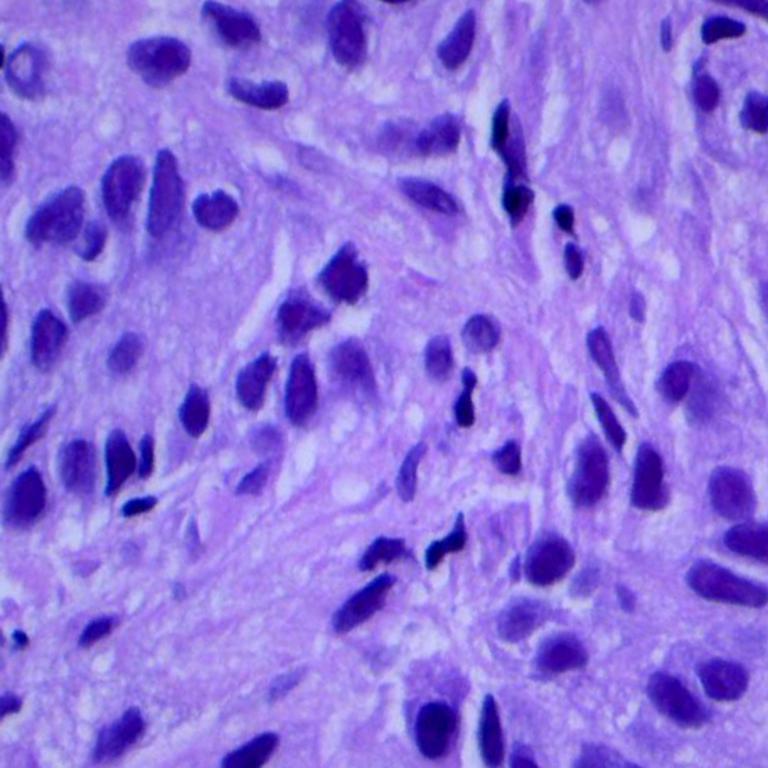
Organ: lung
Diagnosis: adenocarcinomas